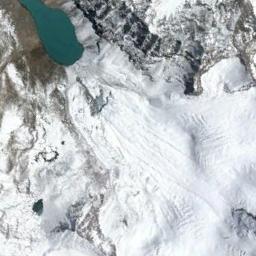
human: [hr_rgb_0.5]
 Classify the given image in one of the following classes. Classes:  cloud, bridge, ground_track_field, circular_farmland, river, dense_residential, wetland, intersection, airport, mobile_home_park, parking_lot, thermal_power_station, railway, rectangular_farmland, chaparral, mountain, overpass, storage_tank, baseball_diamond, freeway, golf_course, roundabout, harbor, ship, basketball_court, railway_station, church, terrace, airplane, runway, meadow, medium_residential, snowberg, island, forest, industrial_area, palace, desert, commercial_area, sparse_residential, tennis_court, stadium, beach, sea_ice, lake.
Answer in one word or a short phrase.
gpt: snowberg